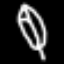
Label: leaf